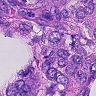
Metastatic tissue present: yes